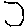
Label: hexagon